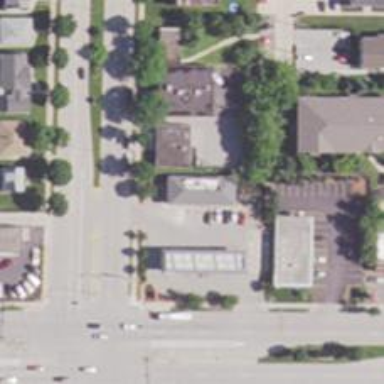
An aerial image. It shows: Convenience shop.